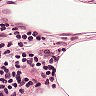
Metastatic tissue present: no